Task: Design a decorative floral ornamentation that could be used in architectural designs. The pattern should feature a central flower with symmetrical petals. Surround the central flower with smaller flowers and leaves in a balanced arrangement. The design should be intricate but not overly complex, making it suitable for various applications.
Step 4:
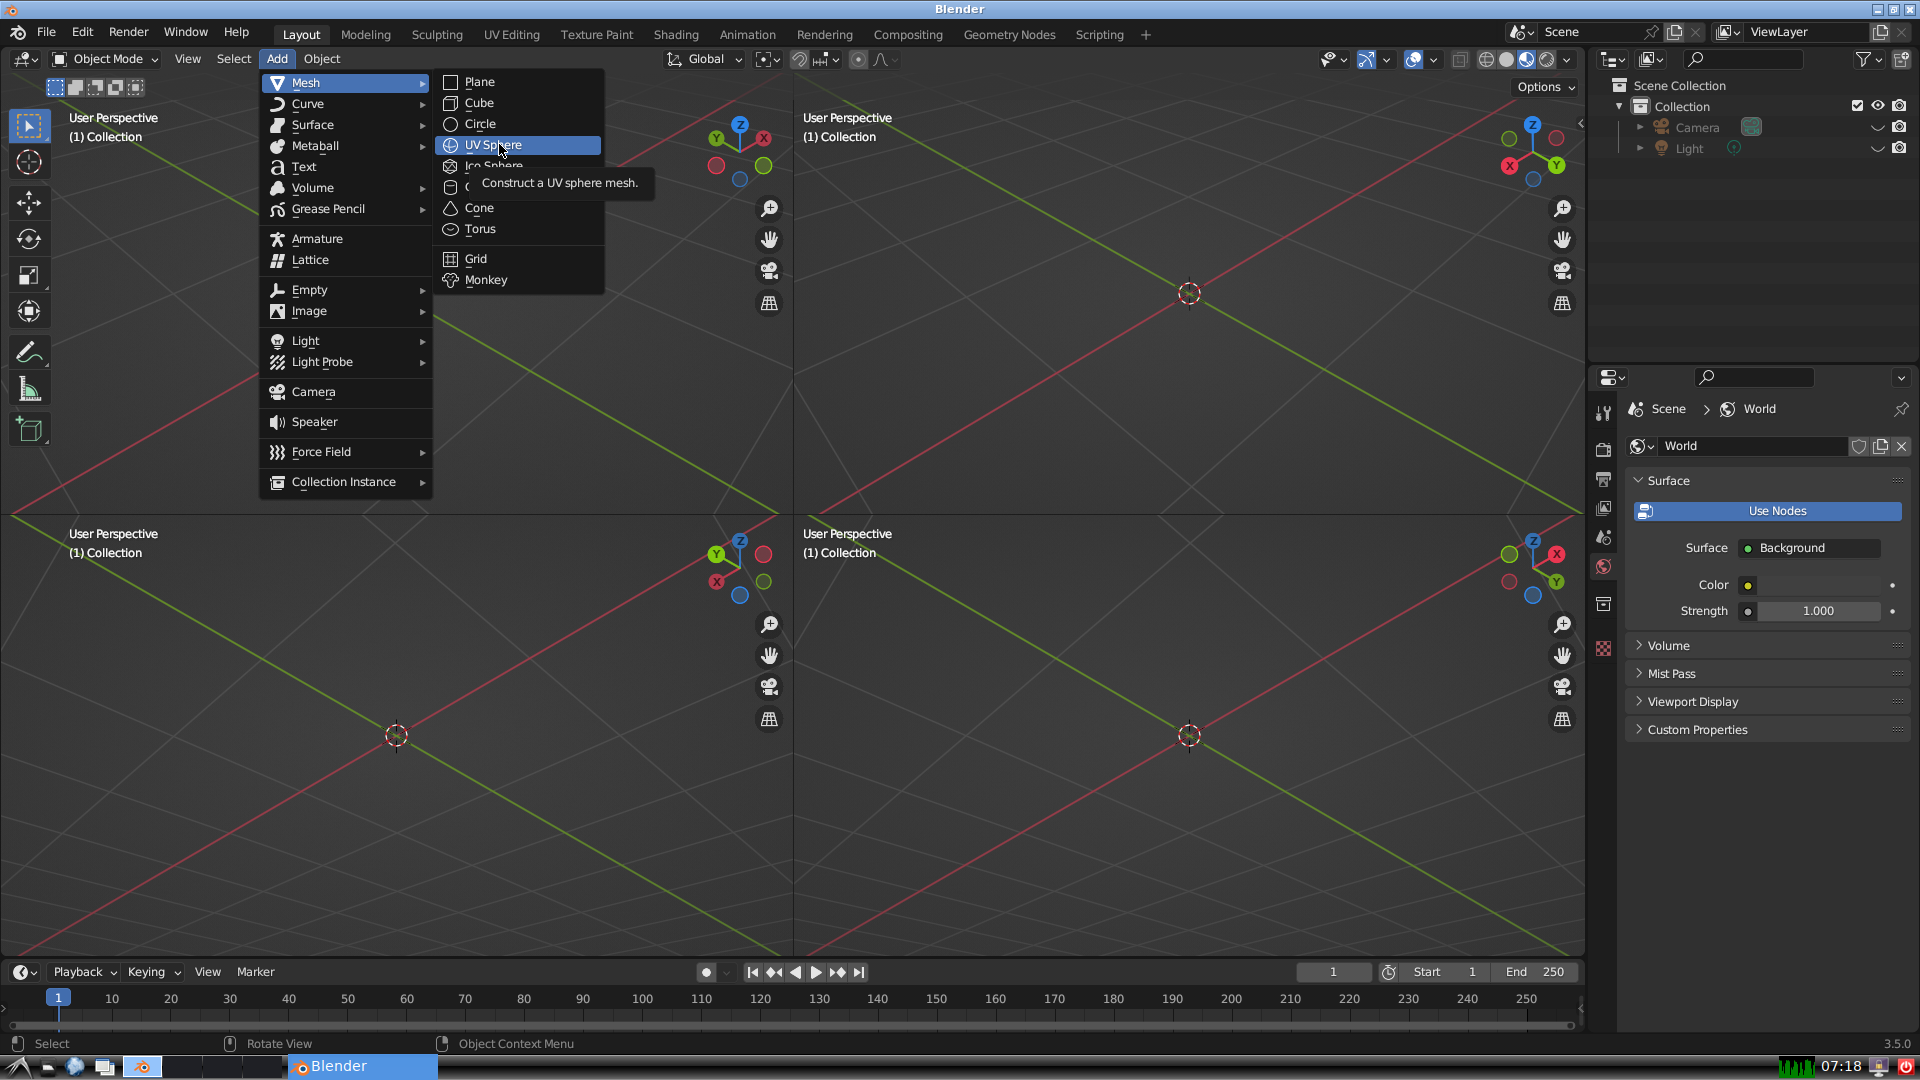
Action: click: no